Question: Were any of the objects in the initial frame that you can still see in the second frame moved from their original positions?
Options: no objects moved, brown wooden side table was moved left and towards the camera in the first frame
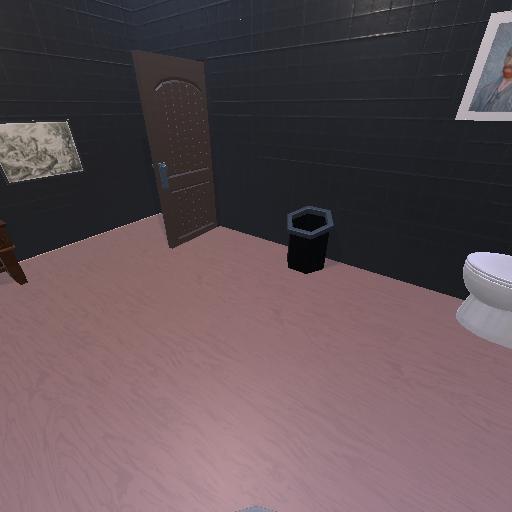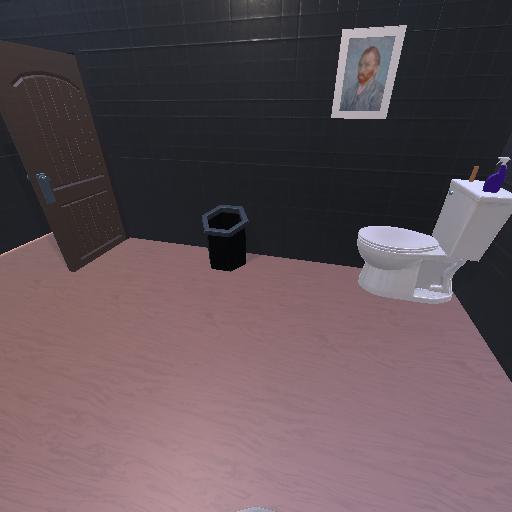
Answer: no objects moved